Brain MRI, t2w sequence, axial 2D slice.
Patient: age 39, sex F, weight 95 kg, height 1.95 m
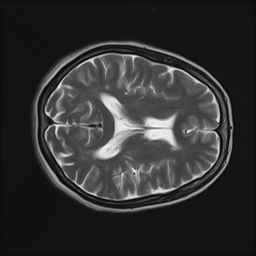